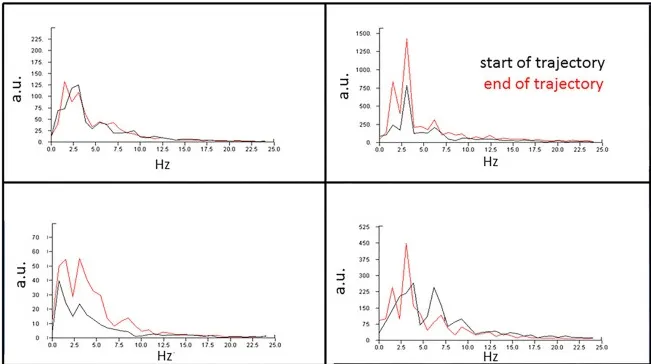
Power spectrum of the hand trajectories. The power spectrum of the hand trajectories reveals the amplitudes and dominant frequencies of the tremors at the beginning and end of the movements approaching the target, with DBS Off and On. L, left hand; R, right hand; Off, DBS Off; On, DBS On; a. U. , arbitrary units.
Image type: chart (chart)